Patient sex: M
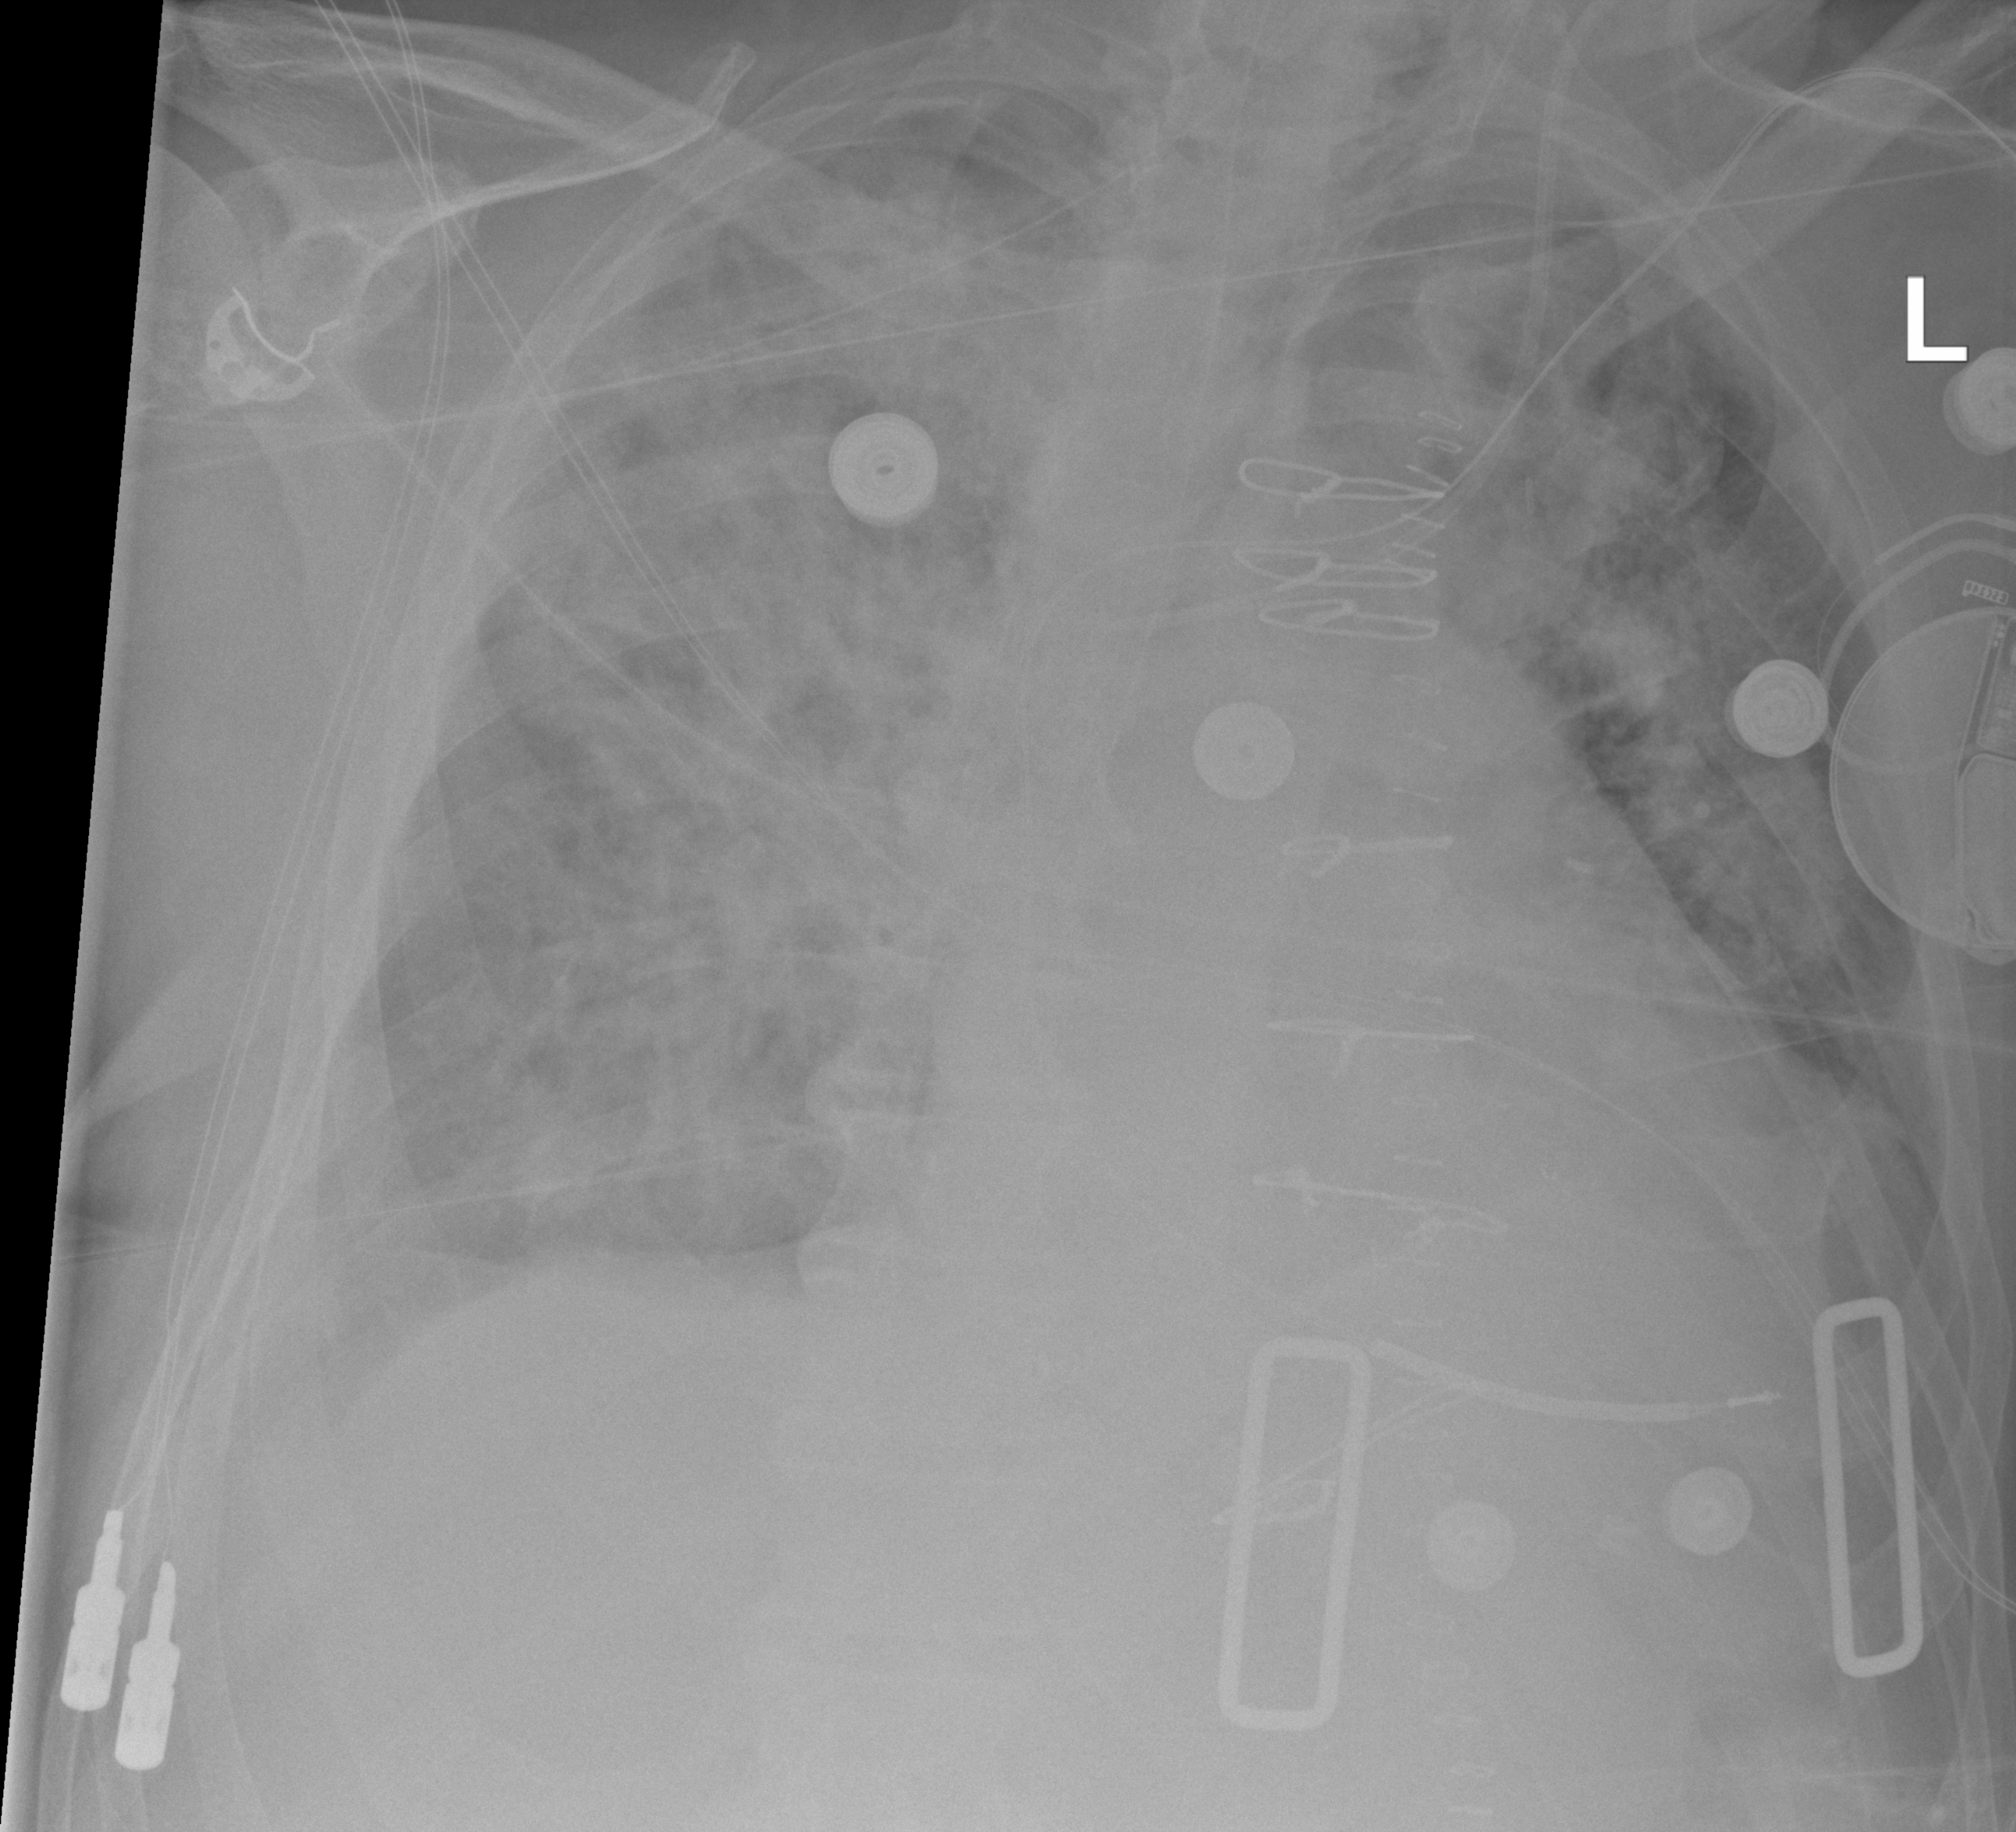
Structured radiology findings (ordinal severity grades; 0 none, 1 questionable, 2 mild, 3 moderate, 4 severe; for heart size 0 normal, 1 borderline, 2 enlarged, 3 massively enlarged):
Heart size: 2
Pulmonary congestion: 2
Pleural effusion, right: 2
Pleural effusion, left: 3
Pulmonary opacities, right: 3
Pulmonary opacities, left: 2
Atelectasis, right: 2
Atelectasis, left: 2